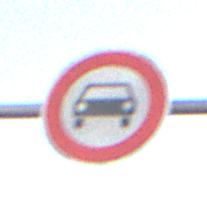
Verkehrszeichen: VerbotKraftwagen
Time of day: SunriseSunset
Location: Outdoor (Nature)
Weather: Clear
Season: NotSpecified
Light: Natural